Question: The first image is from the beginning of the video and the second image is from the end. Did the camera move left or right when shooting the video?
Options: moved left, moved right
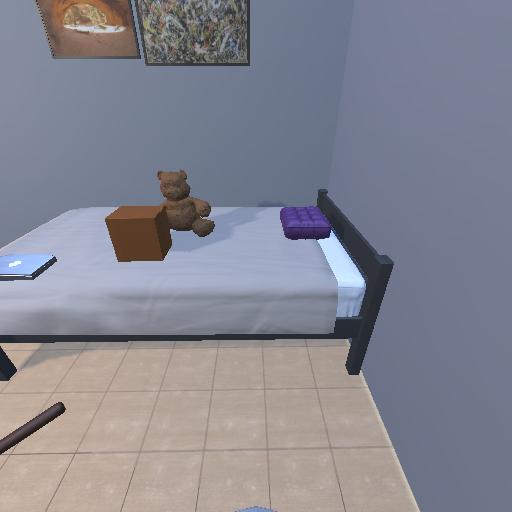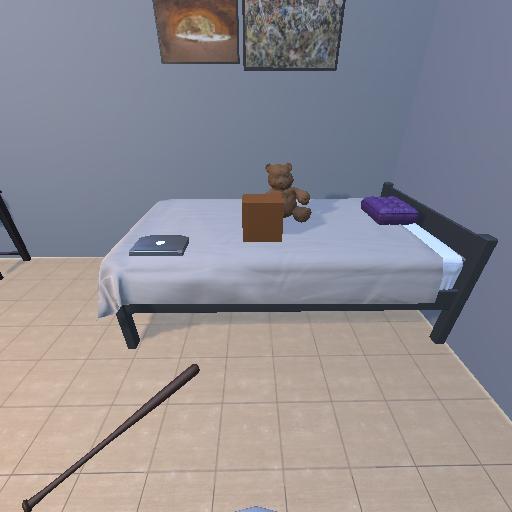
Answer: moved left